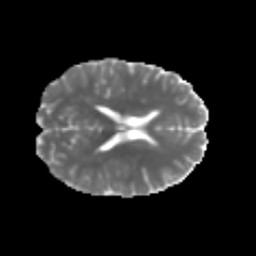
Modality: MD
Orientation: axial
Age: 28
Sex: male
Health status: healthy